Question: Determine whether the two graphs given in the figure are isomorphic. If you think they are isomorphic, answer 1; if you think they are not isomorphic, answer 0.
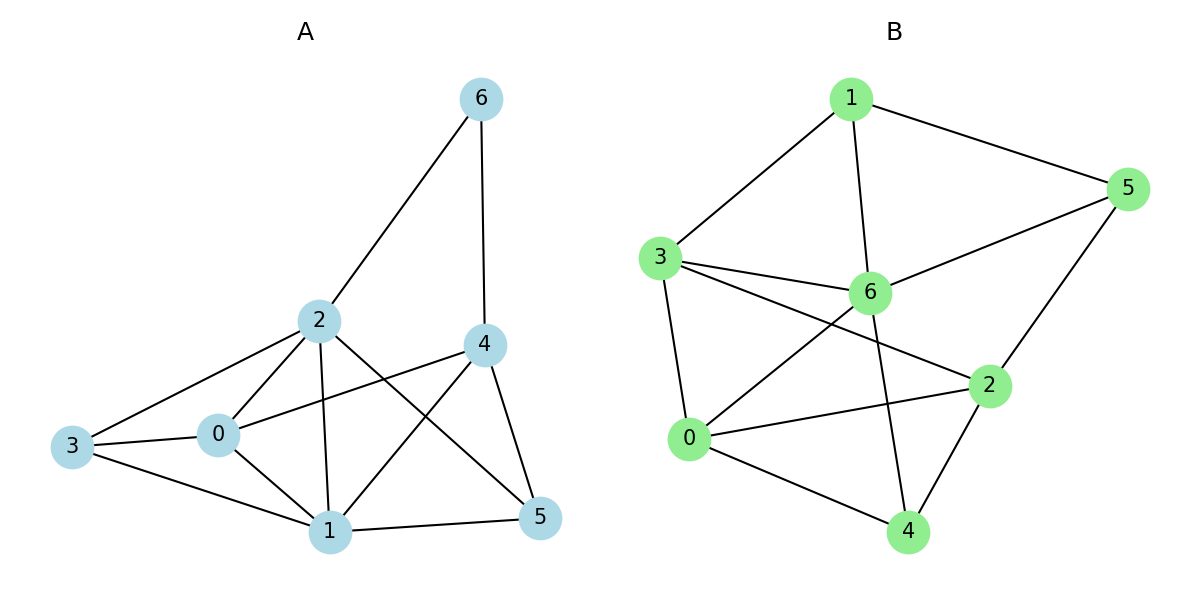
Answer: 0